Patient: sex M, age 76
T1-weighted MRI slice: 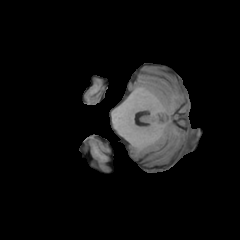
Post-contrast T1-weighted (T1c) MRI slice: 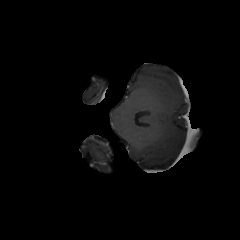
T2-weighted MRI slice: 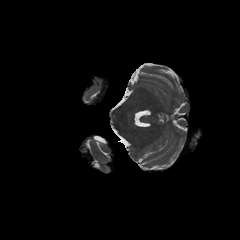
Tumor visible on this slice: no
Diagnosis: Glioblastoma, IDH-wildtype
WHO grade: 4